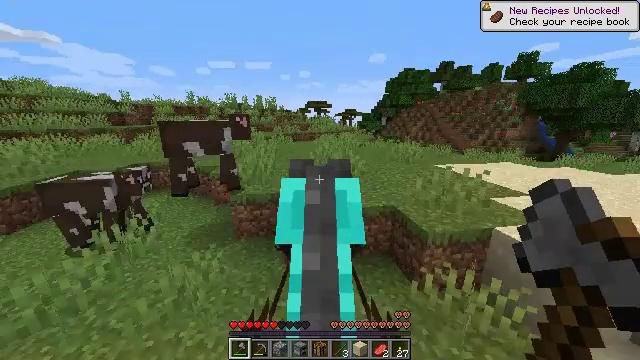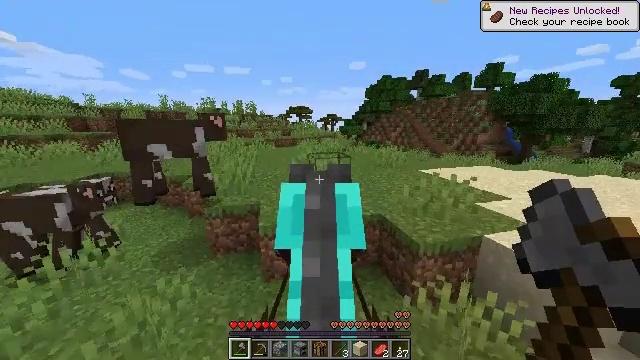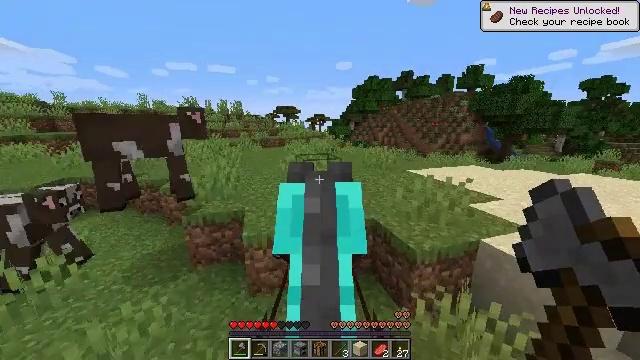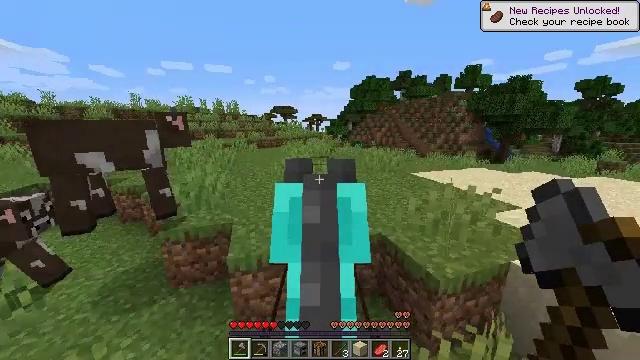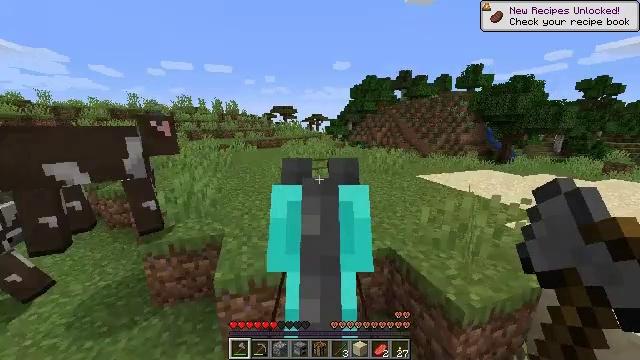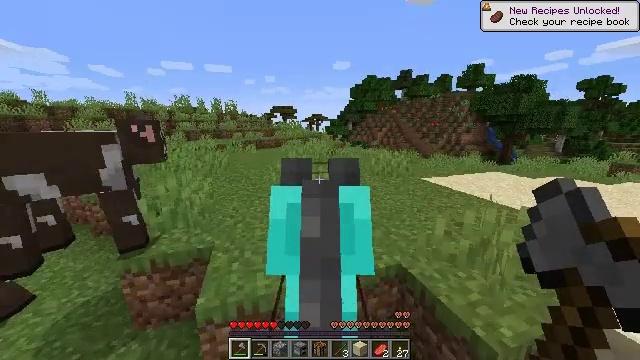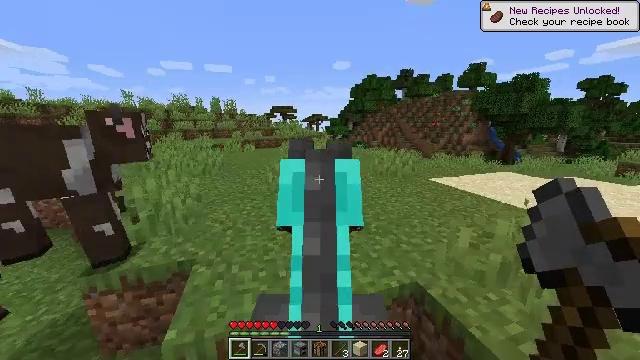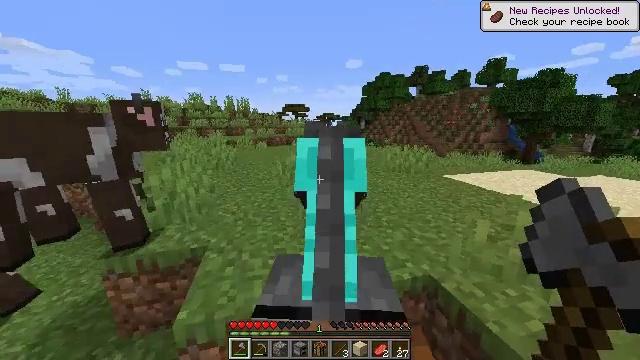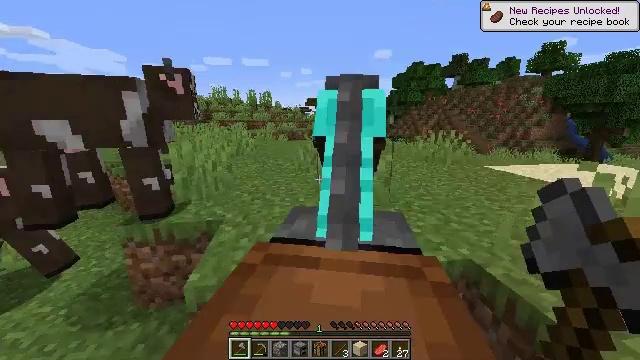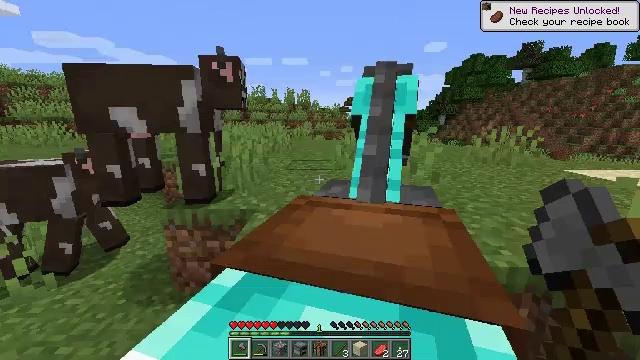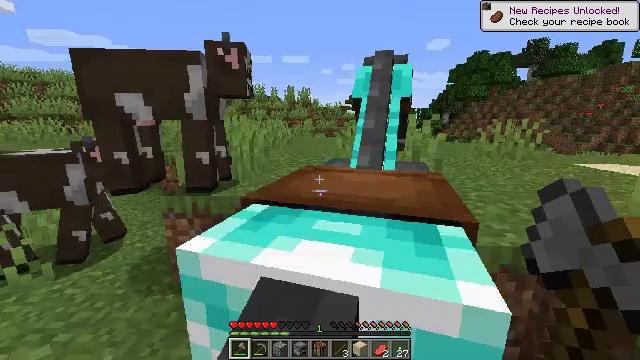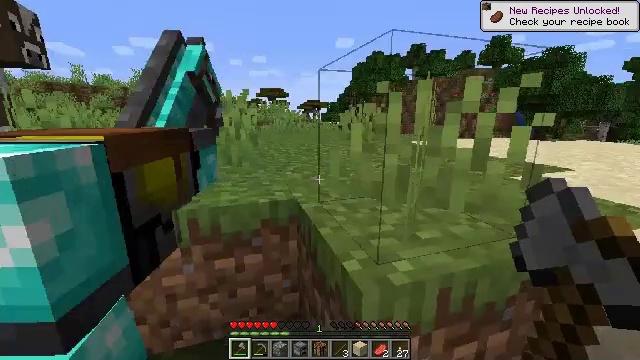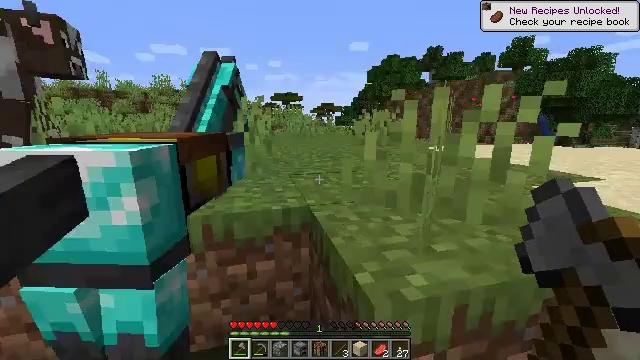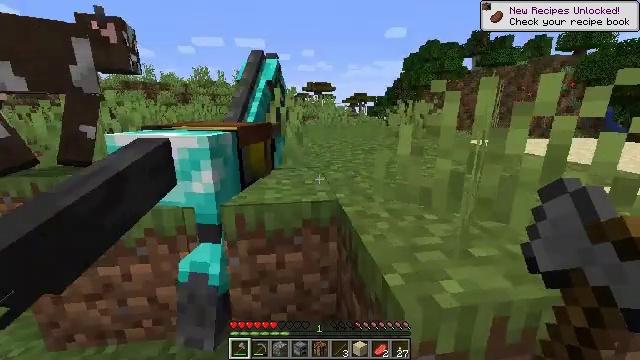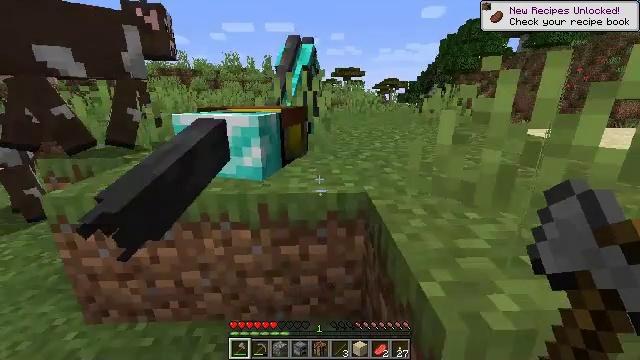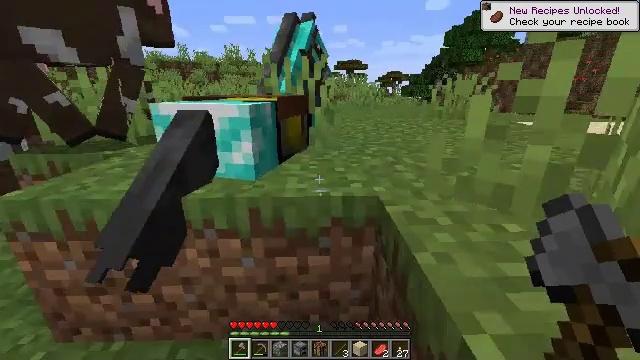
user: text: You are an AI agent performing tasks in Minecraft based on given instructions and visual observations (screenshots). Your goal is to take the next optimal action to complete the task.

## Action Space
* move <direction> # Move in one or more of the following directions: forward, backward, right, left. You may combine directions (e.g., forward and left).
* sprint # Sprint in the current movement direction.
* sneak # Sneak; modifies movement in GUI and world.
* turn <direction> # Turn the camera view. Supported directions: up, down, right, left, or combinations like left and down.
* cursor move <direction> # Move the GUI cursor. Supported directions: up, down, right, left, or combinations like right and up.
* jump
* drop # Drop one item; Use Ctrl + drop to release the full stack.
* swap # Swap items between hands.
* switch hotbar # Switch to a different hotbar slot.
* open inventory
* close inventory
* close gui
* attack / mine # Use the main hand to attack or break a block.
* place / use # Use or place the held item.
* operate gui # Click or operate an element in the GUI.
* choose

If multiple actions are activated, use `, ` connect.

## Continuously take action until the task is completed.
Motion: motion action
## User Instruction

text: Hunt a cow.
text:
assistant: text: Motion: move forward, turn right and up
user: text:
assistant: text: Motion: move forward
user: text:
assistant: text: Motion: move forward
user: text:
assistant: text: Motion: move forward
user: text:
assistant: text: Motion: move forward, sneak
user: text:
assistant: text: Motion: sneak
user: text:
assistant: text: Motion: sneak, turn left
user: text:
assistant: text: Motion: turn left
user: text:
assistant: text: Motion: turn left and up
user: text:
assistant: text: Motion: no_op
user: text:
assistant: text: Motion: no_op
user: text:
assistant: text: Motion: turn left
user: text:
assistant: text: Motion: move forward, turn left and down
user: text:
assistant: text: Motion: move forward, turn left and down
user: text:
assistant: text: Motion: move forward, sprint, turn down
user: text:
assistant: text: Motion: move forward, sprint
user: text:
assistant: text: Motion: move forward, turn right and down
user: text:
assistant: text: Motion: move forward
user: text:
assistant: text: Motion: move forward, turn down
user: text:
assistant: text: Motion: move forward, turn down, jump
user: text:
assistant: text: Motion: move forward, turn left and down, jump
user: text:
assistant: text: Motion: move forward, turn left and down, jump
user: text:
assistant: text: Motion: move forward, turn left and down, jump
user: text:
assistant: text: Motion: move forward, turn left and down, jump
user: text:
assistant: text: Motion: move forward
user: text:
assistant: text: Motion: move forward
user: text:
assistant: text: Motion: move forward
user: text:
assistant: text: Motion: move forward
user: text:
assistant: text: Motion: move forward, turn up
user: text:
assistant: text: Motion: move forward and move right, turn left